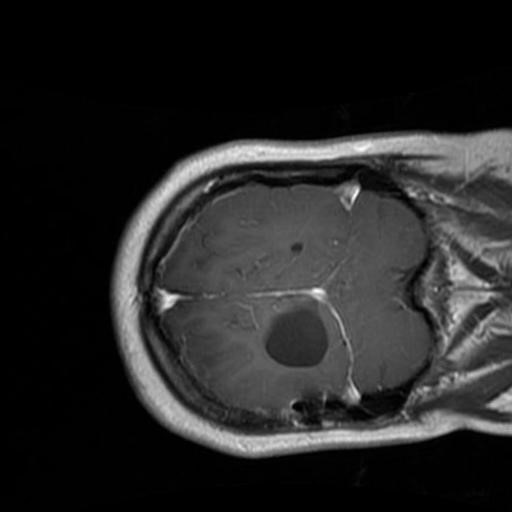
Label: brain_glioma